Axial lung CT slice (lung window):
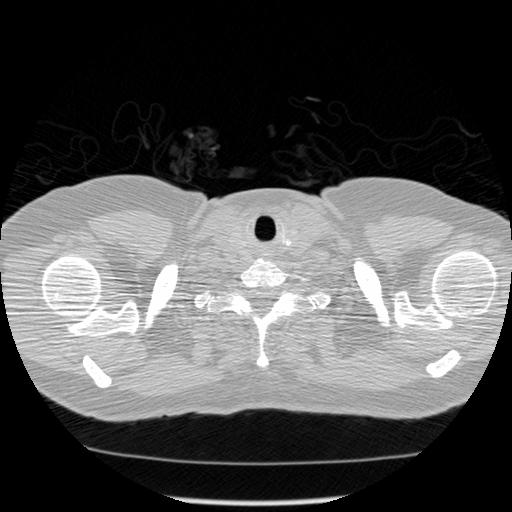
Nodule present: no